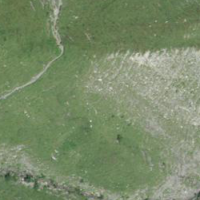
EUNIS habitat code: 26
Species observed at this site:
Aglais urticae
Cicindela campestris
Viola calcarata